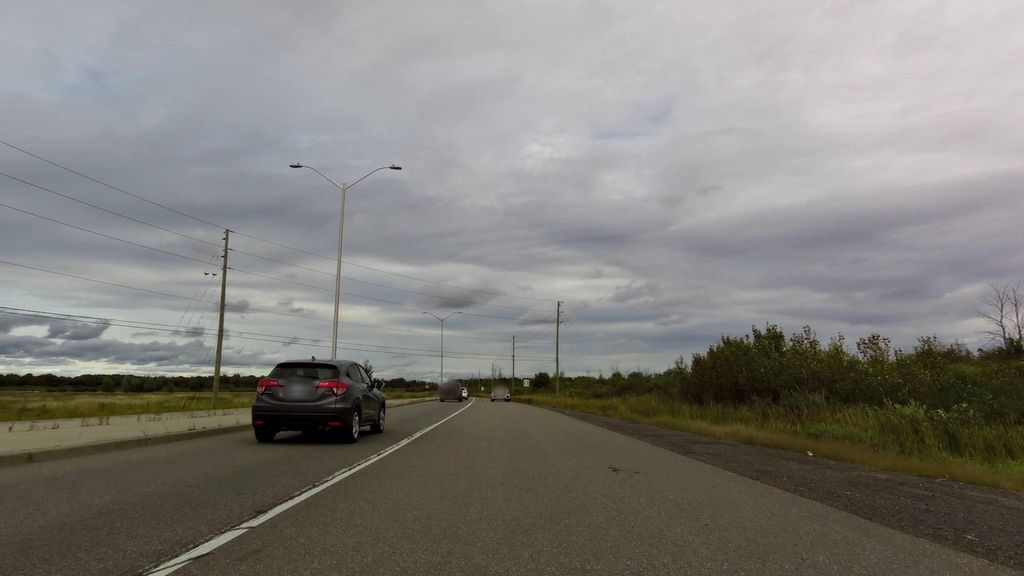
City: ottawa-gatineau